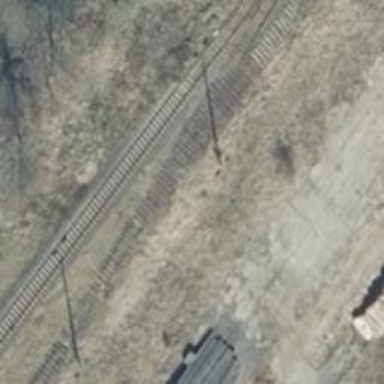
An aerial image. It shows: Abandoned railway yard is depicted.